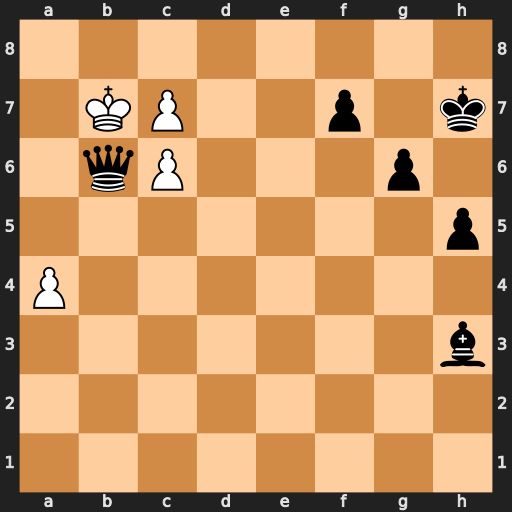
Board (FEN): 8/1KP2p1k/1qP3p1/7p/P7/7b/8/8
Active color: w
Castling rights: -
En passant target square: -
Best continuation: Kxb6 Bg4 a5 h4 a6